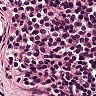
Metastatic tissue present: no